Question: I have 2 images in a horizontal linear layout. I want one to sit on the left and another to sit on the very right. Like this
X----------------------------X
Here is my XML
'''
<LinearLayout
android:id="@+id/headerBarLinearLayout"
android:layout_width="match_parent"
android:layout_height="match_parent" >
<ImageView
android:id="@+id/batteryImageView"
android:layout_width="wrap_content"
android:layout_height="wrap_content"
android:src="@drawable/battery" android:layout_weight="0"/>
<ImageView
android:id="@+id/exit_button"
style="@style/MotionMetrics.ExitButton"
android:src="@drawable/exit_button" android:layout_width="wrap_content"/>
</LinearLayout>
'''
Not sure why they aren't on opposite ends.
Photo:

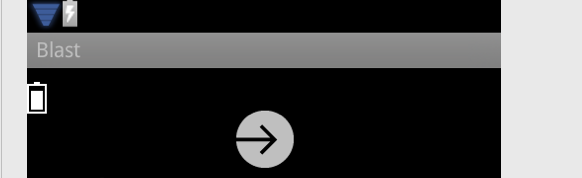
Answer: Use a relative layout for this. Like so:
'''
<RelativeLayout
android:id="@+id/headerBarLinearLayout"
android:layout_width="match_parent"
android:layout_height="match_parent" >
<ImageView
android:id="@+id/batteryImageView"
android:layout_width="wrap_content"
android:layout_height="wrap_content"
android:src="@drawable/battery" android:layout_weight="0"
android:layout_alignParentLeft="true"
/>
<ImageView
android:id="@+id/exit_button"
style="@style/MotionMetrics.ExitButton"
android:src="@drawable/exit_button"
android:layout_width="wrap_content"
android:layout_height="wrap_content"
android:layout_alignParentRight="true"
android:layout_gravity="right"
/>
</RelativeLayout>
'''